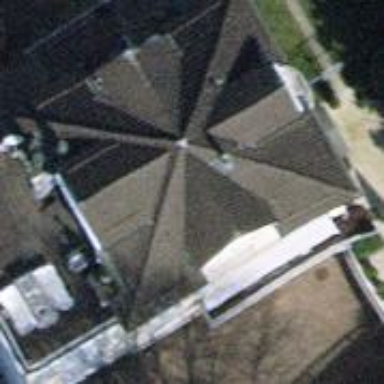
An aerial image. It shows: Building with gabled roof.